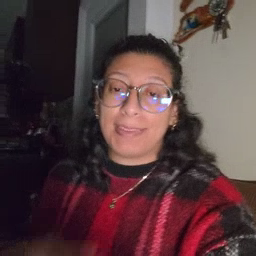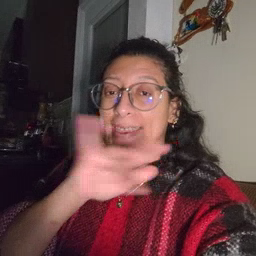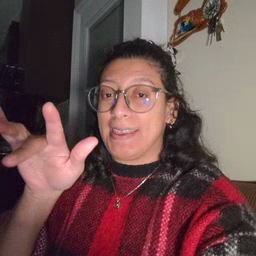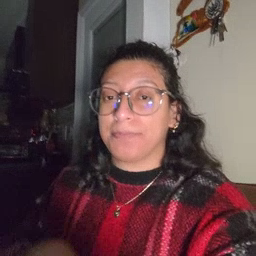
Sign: empty